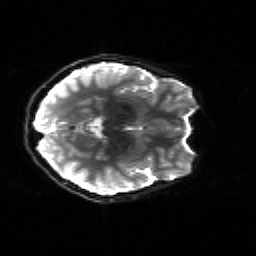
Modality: sbref
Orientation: axial
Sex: female
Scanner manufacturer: siemens
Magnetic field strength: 3 T
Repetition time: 5 s
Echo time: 0.071 s